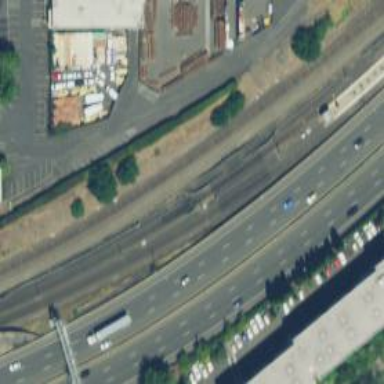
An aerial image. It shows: Light rail railway with electrified contact line.